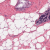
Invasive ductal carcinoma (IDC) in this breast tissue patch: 0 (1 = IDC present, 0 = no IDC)